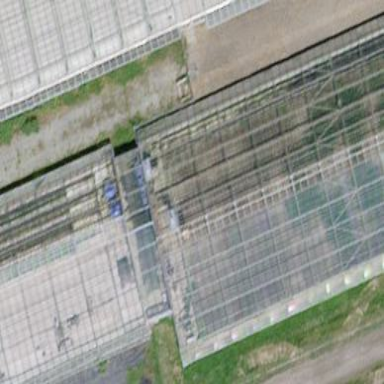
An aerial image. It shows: Greenhouse.